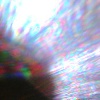
Label: sunburn